Question: <URL>

My sample code shown below, I don't know how to colored with hue color.
'''
plot.koch <- function(k,col="blue"){
plot(0,0,xlim=c(0,1), ylim=c(-sqrt(3)/6,sqrt(3)/2), asp = 1,type="n",xlab="", ylab="")
plotkoch <- function(x1,y1,x2,y2,n){
if (n > 1){
plotkoch(x1,y1,(2*x1+x2)/3,(2*y1+y2)/3,n-1);
plotkoch((2*x1+x2)/3,(2*y1+y2)/3,(x1+x2)/2-(y1-y2)*sqrt(3)/6,(y1+y2)/2-(x2-x1) *sqrt(3)/6,n-1);
plotkoch((x1+x2)/2-(y1-y2)*sqrt(3)/6,(y1+y2)/2-(x2-x1)*sqrt(3)/6,(2*x2+x1)/3,(2 *y2+y1)/3,n-1);
plotkoch((2*x2+x1)/3,(2*y2+y1)/3,x2,y2,n-1)
}
else {
x=c(x1,(2*x1+x2)/3,(x1+x2)/2-(y1-y2)*sqrt(3)/6,(2*x2+x1)/3,x2);
y=c(y1,(2*y1+y2)/3,(y1+y2)/2-(x2-x1)*sqrt(3)/6,(2*y2+y1)/3,y2);
polygon(x,y,type="l",col=col)
}
}
plotkoch(0,0,1,0,k)
plotkoch(0.5,sqrt(3)/2,0,0,k)
plotkoch(1,0,0.5,sqrt(3)/2,k)
}
plot.koch(3, col=3)
'''
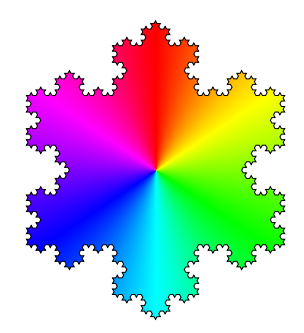
Answer: Here's a method using spatial objects in R, with 'sp', 'rgeos' and 'raster' packages in the mix.
1. Slight modifications to the function to return the x,y coordinates to the user (and in the correct order): koch <- function(k) {
yy <- xx <- numeric(0)
Koch <- function(x1, y1, x2, y2, n) {
if (n > 1){
Koch(x1, y1, (2*x1+x2)/3, (2*y1+y2)/3, n-1);
Koch((2*x1+x2)/3, (2*y1+y2)/3, (x1+x2)/2-(y1-y2)*sqrt(3)/6,
(y1+y2)/2-(x2-x1) *sqrt(3)/6, n-1);
Koch((x1+x2)/2-(y1-y2)*sqrt(3)/6, (y1+y2)/2-(x2-x1)*sqrt(3)/6,
(2*x2+x1)/3, (2 *y2+y1)/3, n-1);
Koch((2*x2+x1)/3, (2*y2+y1)/3, x2, y2, n-1)
}
else {
x <- c(x1, (2*x1+x2)/3, (x1+x2)/2-(y1-y2)*sqrt(3)/6, (2*x2+x1)/3, x2);
xx <<- c(xx, x)
y <- c(y1, (2*y1+y2)/3, (y1+y2)/2-(x2-x1)*sqrt(3)/6, (2*y2+y1)/3, y2);
yy <<- c(yy, y)
}
}
Koch(0, 0, 1, 0, k)
Koch(1, 0, 0.5, sqrt(3)/2, k)
Koch(0.5, sqrt(3)/2, 0, 0, k)
xy <- data.frame(x=xx, y=yy)
rbind(unique(xy), xy[1, ])
}
2. Create a colour ramp: colr <- colorRampPalette(hcl(h=seq(0, 360, len=100), c=100))
3. Use koch function to get vertices: xy <- koch(4)
4. Load spatial packages and create SpatialPolygons object from fractal and plot it once to set up the plot area. library(sp)
library(rgeos)
library(raster)
poly <- SpatialPolygons(list(Polygons(list(Polygon(xy)), 1)))
plot(poly)
5. Plot a series of segments with desired origin and large enough radius to cover the fractal polygon (here we use radius r <- 1). r <- 1
mapply(function(theta, col) {
segments(0.5, 0.3, 0.5 + r*cos(theta), 0.3 + r*sin(theta), lwd=3, col=col)
}, seq(0, 360, length=1000)*pi/180, colr(1000))
6. Create a second polygon of the difference between the plot area and the fractal polygon, and plot this (with col='white') to mask out the unwanted gradient area. plot(gDifference(as(extent(par('usr')), 'SpatialPolygons'), poly),
col='white', border='white', add=TRUE)
7. Plot the polygon once more. plot(poly, add=TRUE)